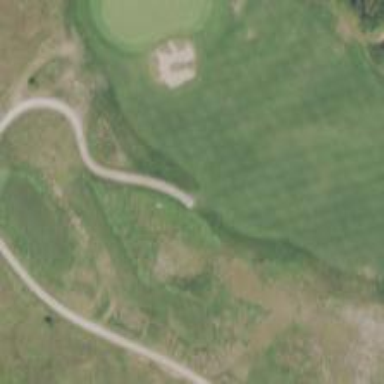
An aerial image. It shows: Grassy area designated as golf tee.